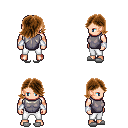
a pixel art fantasy rpg character, male body template, human, light skin, steel chest armor, white pants, brown swoop hairstyle, white cloth bracers, white slippers, four views (front, back, left, right), 2x2 character sprite sheet, small pixel art, hard edges, no anti-aliasing